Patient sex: F
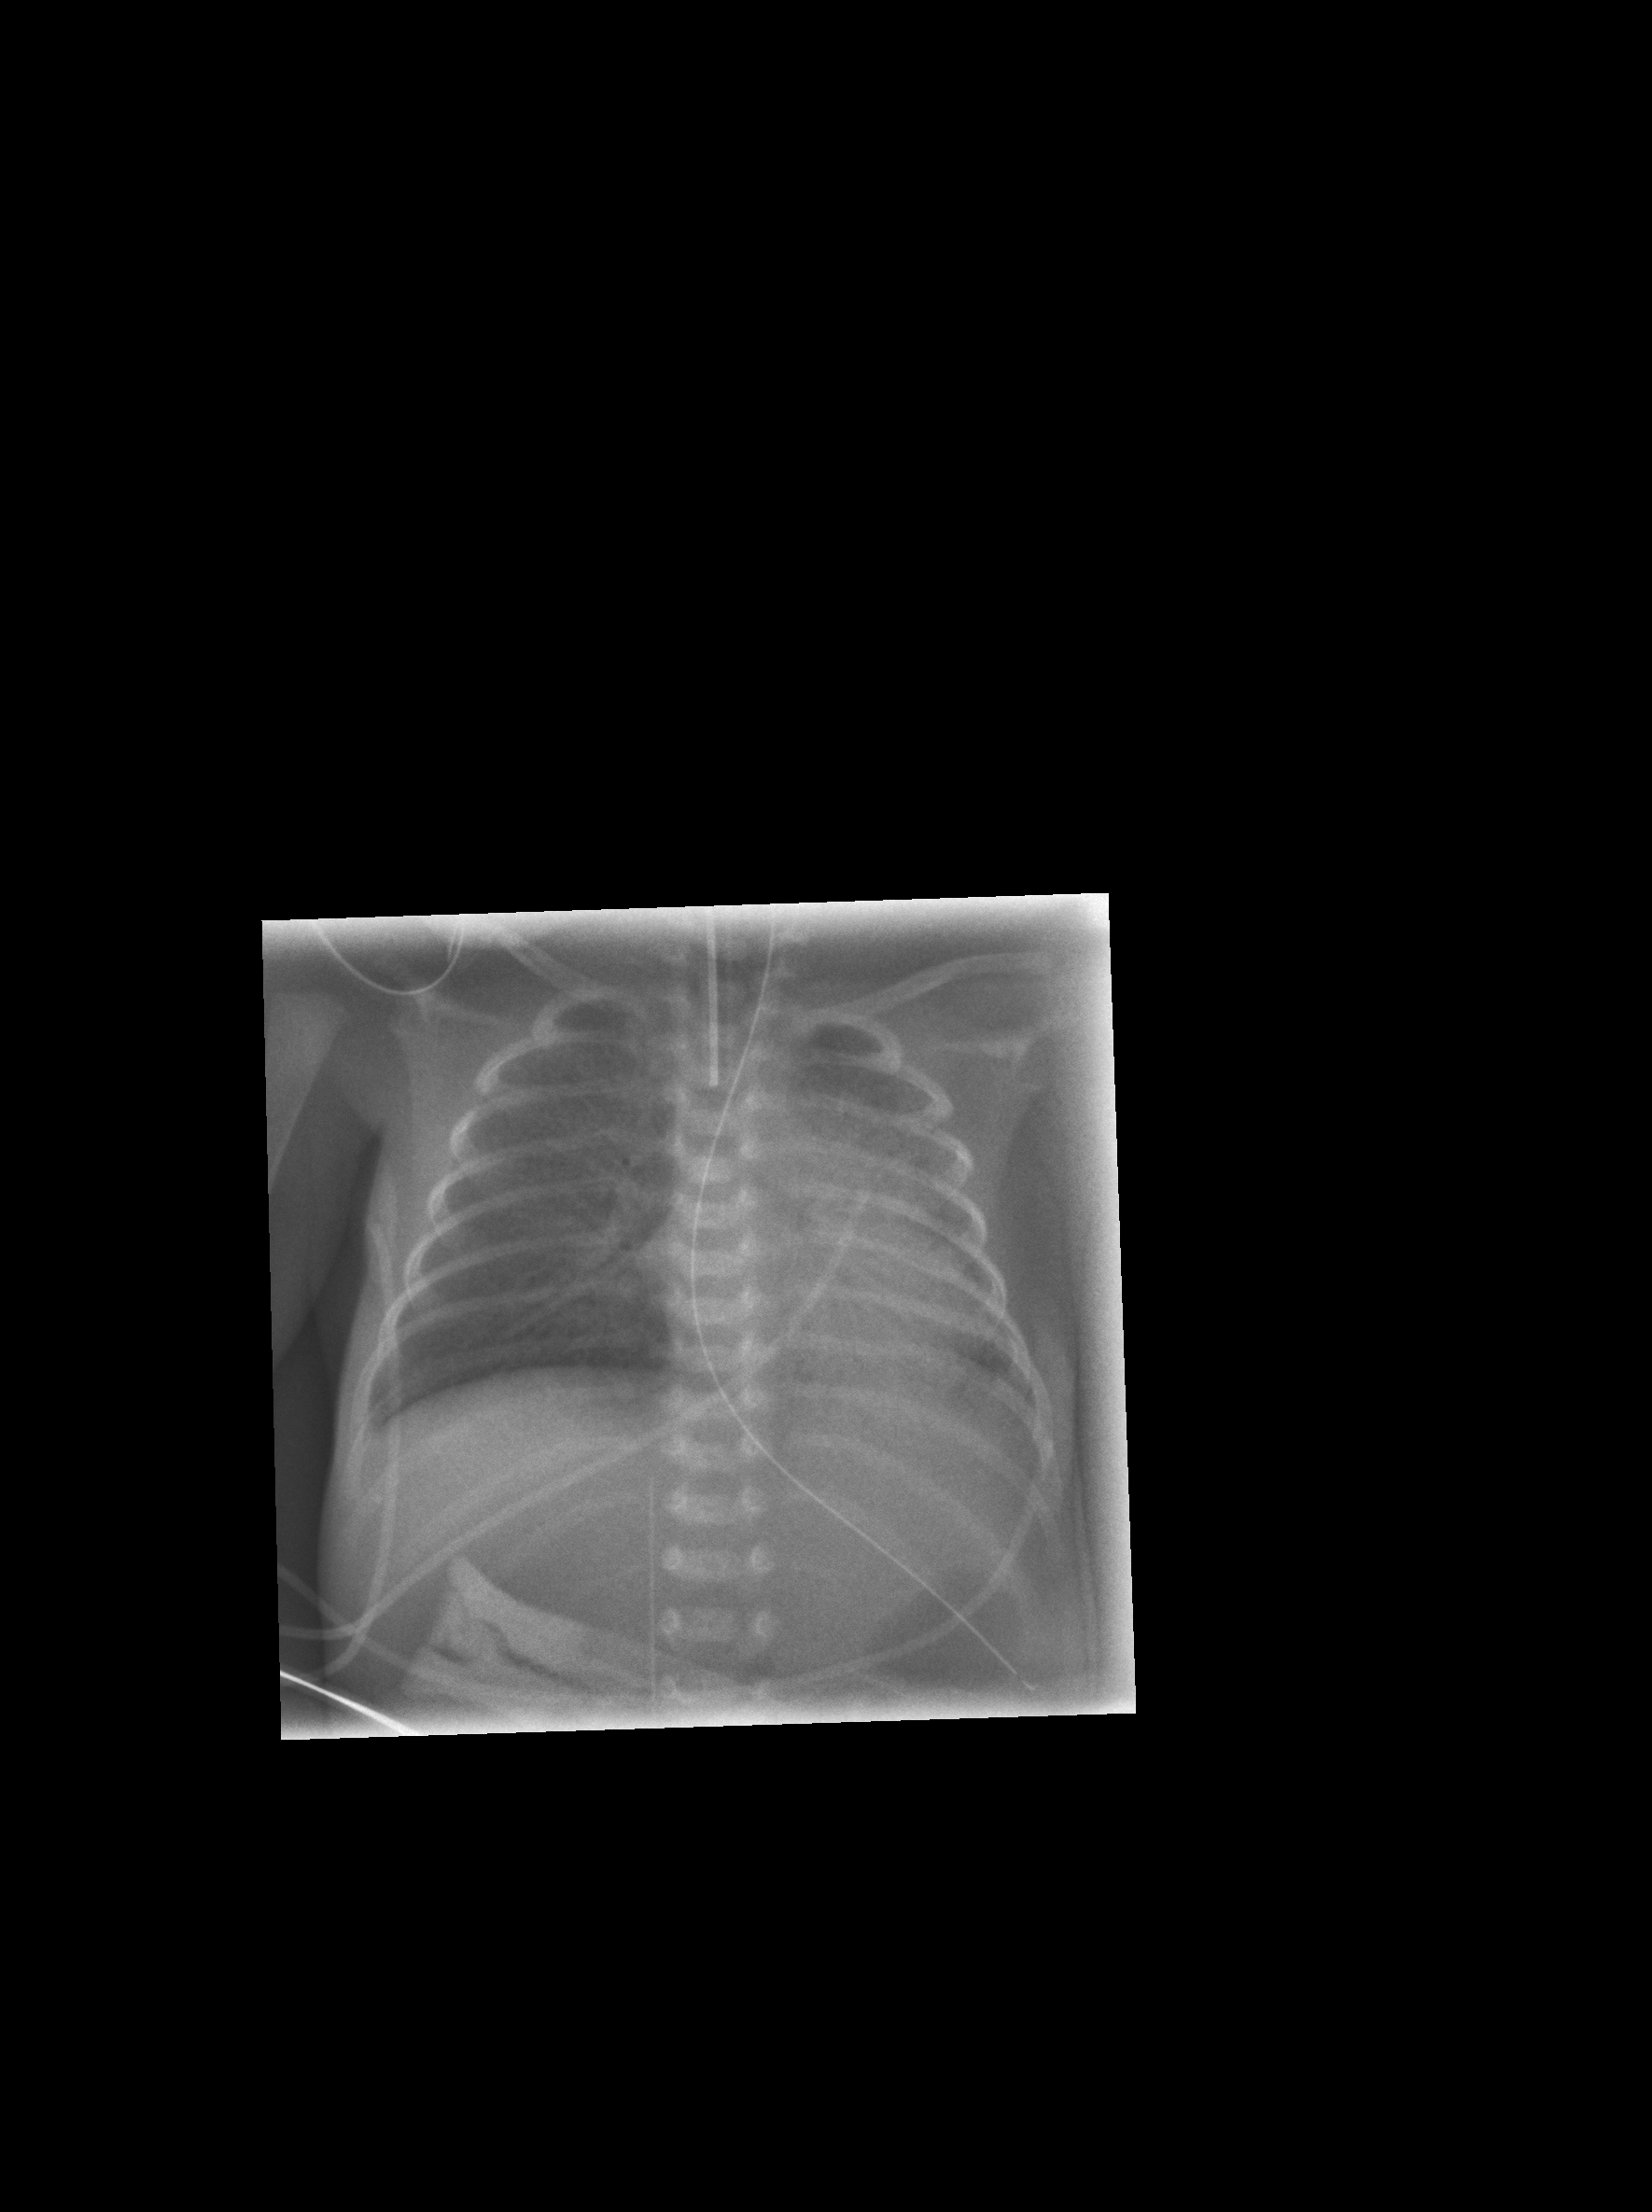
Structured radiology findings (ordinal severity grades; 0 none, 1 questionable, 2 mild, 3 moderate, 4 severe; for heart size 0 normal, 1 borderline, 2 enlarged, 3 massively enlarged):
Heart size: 0
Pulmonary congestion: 0
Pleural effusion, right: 0
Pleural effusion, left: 0
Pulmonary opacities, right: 0
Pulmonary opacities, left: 0
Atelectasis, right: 3
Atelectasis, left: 3